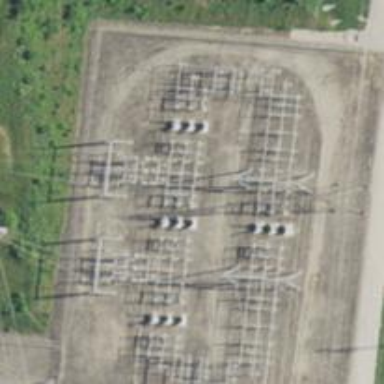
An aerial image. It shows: Switch for power supply.